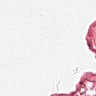
Metastatic tissue present: no